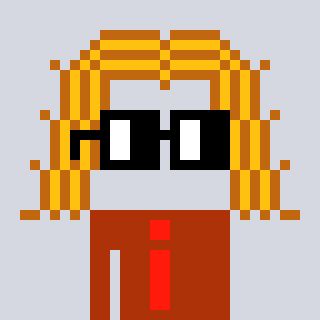
a pixel art character with square black glasses, a hair-shaped head and a hotbrown-colored body on a cool background